You are looking at the wavelet scalogram of a bearing's acceleration signal. Based on the visible evidence, which condition applies: normal, inner_race, outer_race, ball?
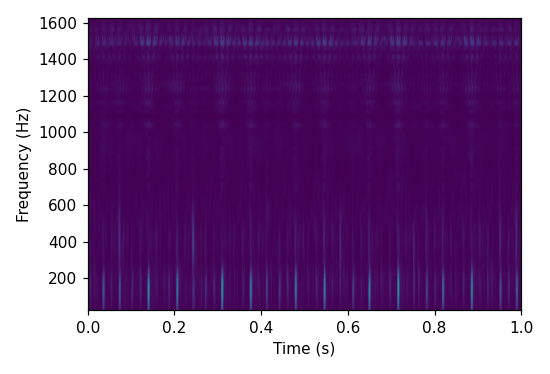
Answer: outer_race